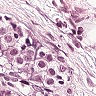
Metastatic tissue present: yes